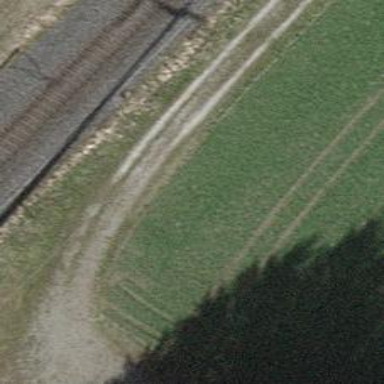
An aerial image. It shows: Gravel track with track type of grade3.